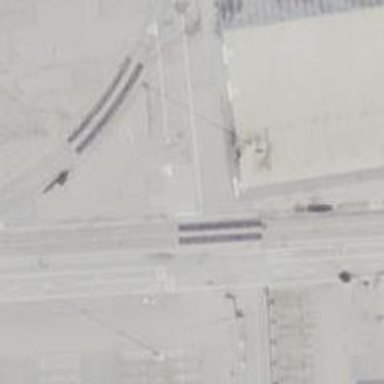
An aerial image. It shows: Railway level crossing.